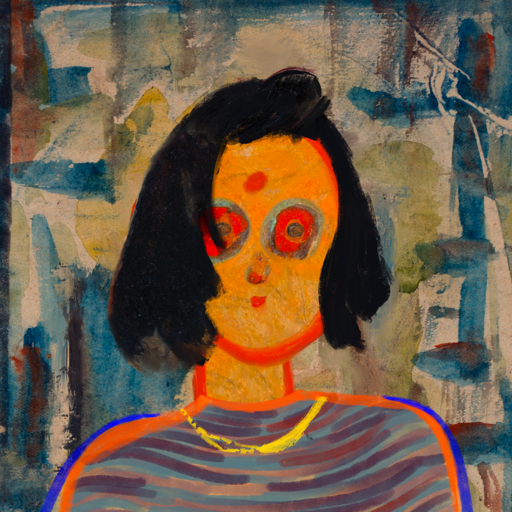
Background: Orphan, Head And Neck Front: Sisters, Face Front: Sisters, Bust: Experience, Hair Front: Mosgoul, Head Accessory: Blank, Second Necklace: Blank, Necklace: Irani_1, Baby: Blank